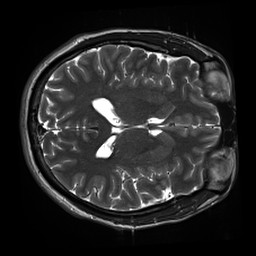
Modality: inplaneT2
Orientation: axial
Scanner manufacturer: siemens
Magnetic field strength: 3 T
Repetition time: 11 s
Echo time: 0.059 s